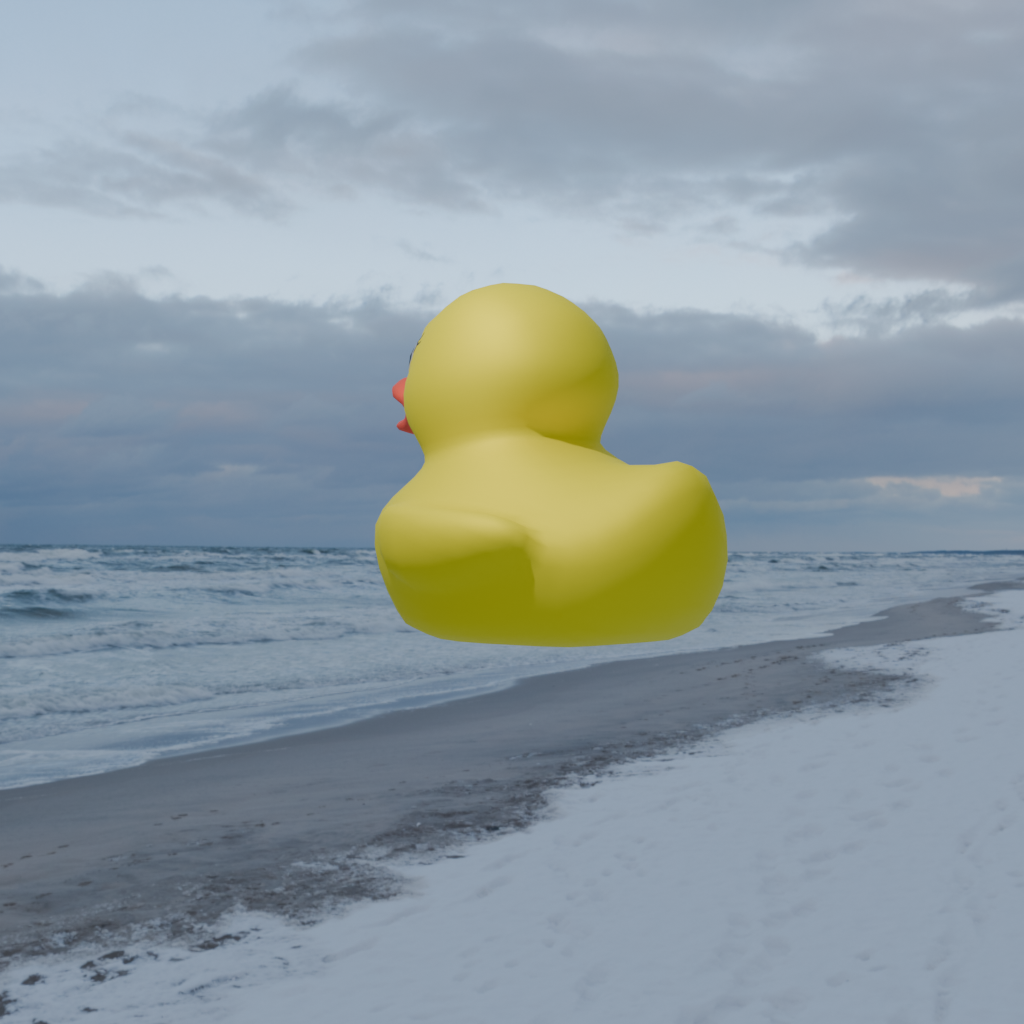
an image of a yellow rubber duck seen from <back_left> in a snow-covered beach with a cloudy winter sky.